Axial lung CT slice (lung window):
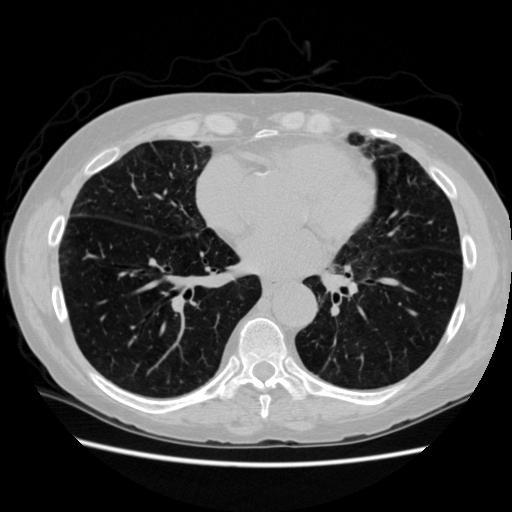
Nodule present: no